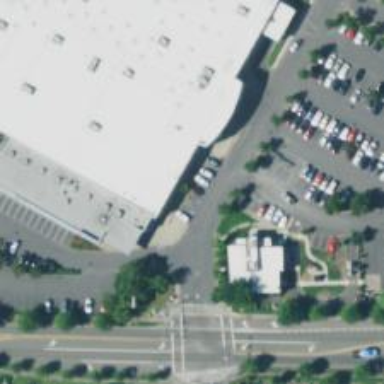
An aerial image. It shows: Parking space is available.